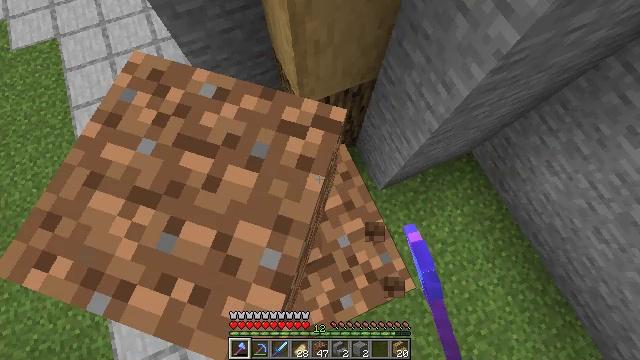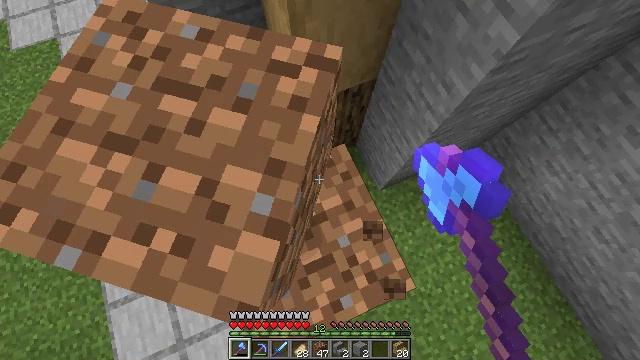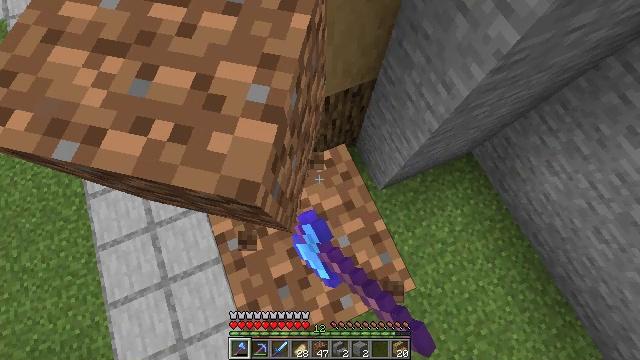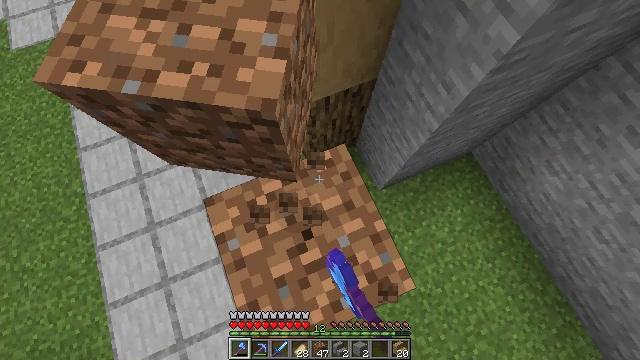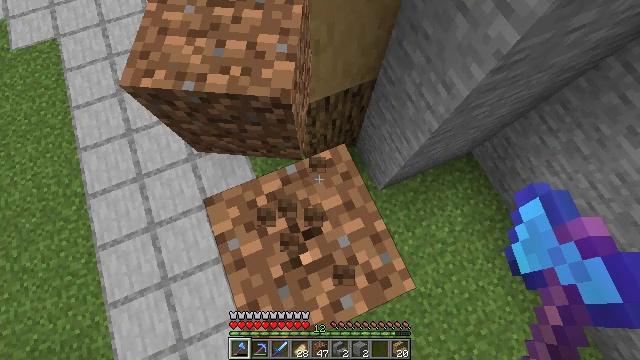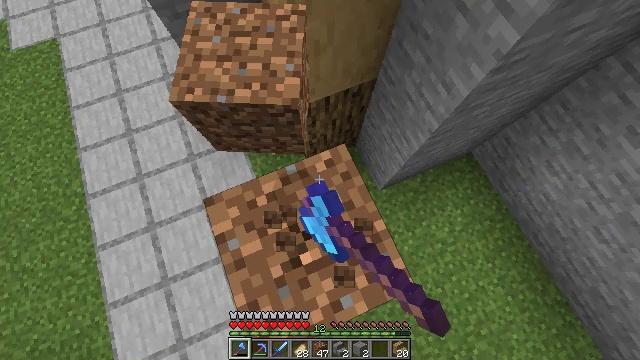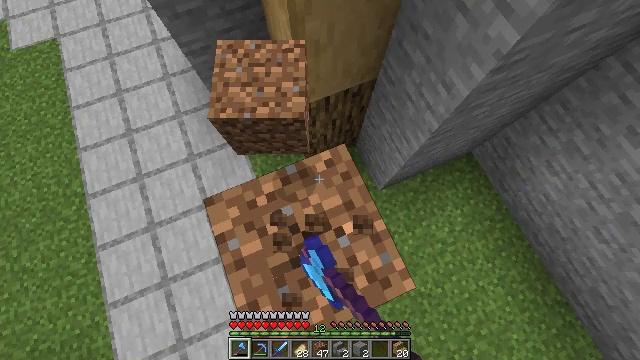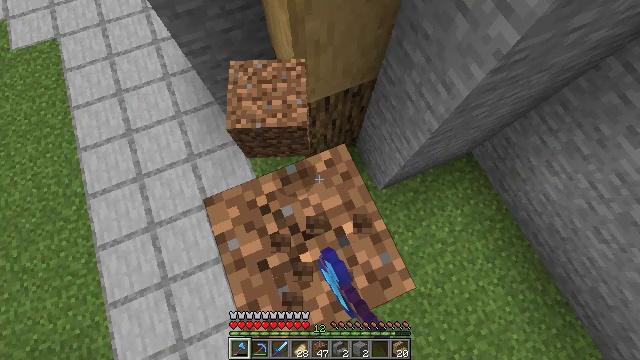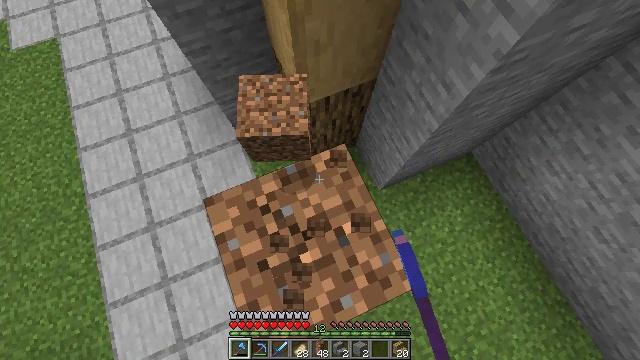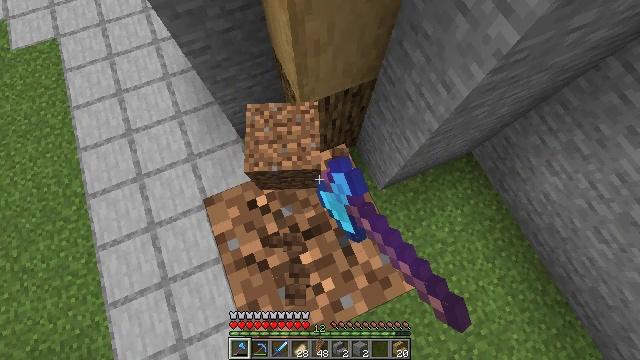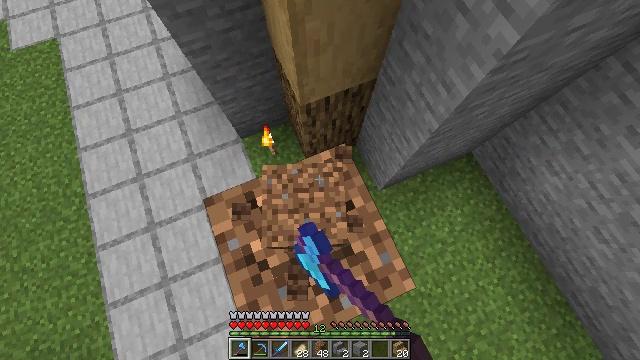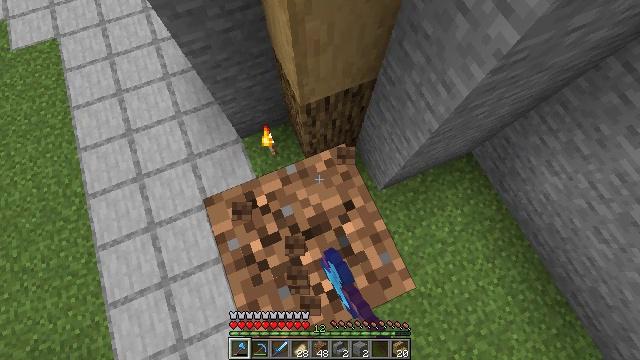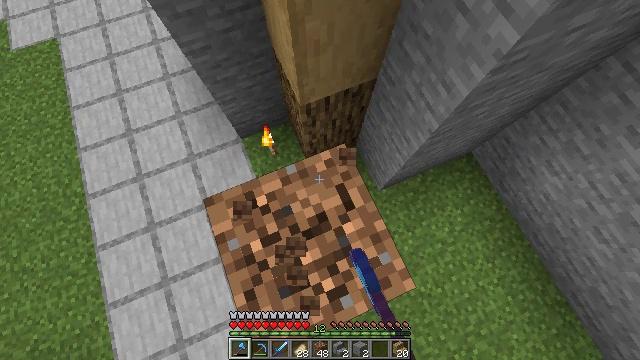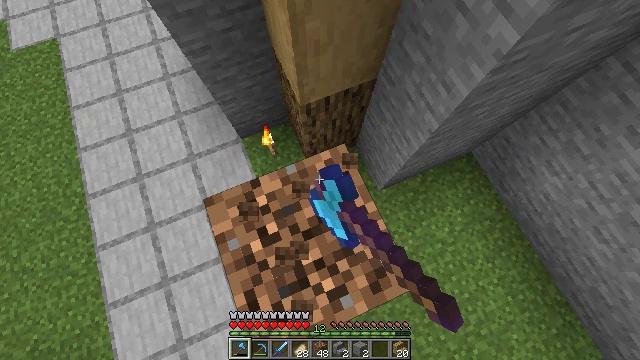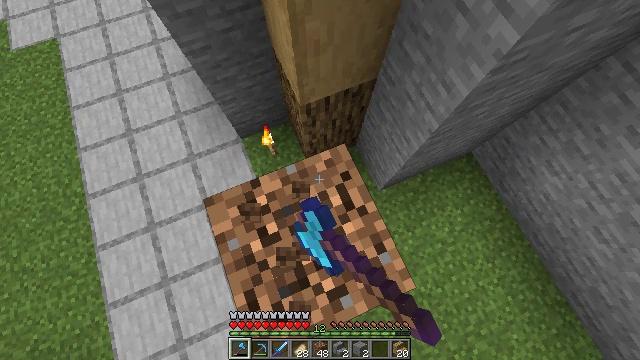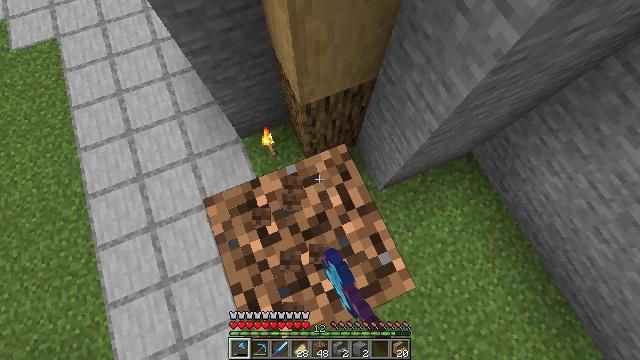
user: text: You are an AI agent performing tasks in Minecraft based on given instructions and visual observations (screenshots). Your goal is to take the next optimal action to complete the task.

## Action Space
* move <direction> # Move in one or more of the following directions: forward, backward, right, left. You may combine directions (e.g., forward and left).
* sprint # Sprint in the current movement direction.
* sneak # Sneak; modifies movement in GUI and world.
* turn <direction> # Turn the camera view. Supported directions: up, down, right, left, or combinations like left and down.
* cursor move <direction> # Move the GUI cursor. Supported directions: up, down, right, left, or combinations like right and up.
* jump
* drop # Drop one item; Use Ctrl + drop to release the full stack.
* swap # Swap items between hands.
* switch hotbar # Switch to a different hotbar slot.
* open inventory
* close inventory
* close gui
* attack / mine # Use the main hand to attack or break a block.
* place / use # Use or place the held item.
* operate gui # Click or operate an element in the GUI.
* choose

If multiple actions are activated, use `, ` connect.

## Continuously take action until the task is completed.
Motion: motion action
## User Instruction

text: Mine dirt from the ground.
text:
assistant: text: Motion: attack / mine
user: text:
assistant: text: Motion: attack / mine
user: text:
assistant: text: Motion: attack / mine
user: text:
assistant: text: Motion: attack / mine
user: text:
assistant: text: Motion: attack / mine
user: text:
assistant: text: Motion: attack / mine
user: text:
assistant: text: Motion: attack / mine
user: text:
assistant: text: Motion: attack / mine
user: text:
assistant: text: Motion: attack / mine
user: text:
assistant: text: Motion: attack / mine
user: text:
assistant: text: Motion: attack / mine
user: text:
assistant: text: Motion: attack / mine
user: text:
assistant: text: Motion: attack / mine
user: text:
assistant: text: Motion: attack / mine
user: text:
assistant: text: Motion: attack / mine
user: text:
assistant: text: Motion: attack / mine
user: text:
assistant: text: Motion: attack / mine
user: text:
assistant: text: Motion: attack / mine
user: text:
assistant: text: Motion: attack / mine
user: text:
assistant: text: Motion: attack / mine
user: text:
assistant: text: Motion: attack / mine
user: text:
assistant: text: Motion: attack / mine
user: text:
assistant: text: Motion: attack / mine
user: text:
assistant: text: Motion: attack / mine
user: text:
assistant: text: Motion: attack / mine
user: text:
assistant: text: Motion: attack / mine
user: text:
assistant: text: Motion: attack / mine
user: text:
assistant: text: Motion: attack / mine
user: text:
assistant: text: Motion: attack / mine
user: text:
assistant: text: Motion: attack / mine